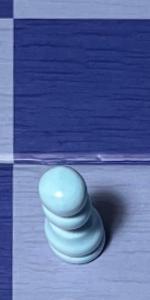
Label: Pawn_White